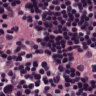
Metastatic tissue present: no